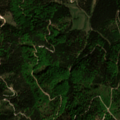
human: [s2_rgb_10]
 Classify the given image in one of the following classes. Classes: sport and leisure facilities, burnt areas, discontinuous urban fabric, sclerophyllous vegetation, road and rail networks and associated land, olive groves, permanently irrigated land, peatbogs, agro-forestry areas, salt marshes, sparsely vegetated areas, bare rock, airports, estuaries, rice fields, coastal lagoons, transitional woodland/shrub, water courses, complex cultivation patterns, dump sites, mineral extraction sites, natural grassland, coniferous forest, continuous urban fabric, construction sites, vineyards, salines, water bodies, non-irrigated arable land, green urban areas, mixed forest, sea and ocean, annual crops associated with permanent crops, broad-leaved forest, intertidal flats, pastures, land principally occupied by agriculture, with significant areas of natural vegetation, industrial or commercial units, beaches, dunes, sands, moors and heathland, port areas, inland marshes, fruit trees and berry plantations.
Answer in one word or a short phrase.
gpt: pastures, coniferous forest, mixed forest